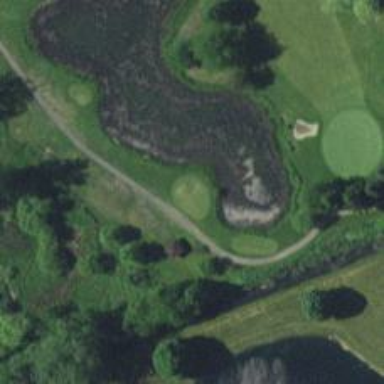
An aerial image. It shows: Golf tee.